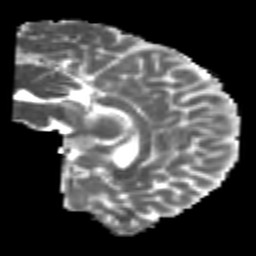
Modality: MD
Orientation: sagittal
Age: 24
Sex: male
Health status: healthy
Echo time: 0.074 s